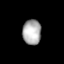
Tissue: lung
Cell type: Epithelial cells
Senescence score: 0.237
Nuclear area (px): 453
Mean DAPI intensity: 174.461